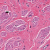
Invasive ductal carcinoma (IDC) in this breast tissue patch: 0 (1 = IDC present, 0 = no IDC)